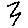
Label: zigzag